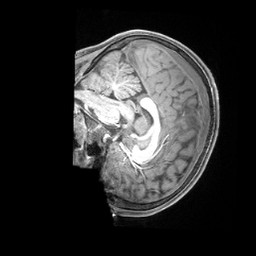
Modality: T1w
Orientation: sagittal
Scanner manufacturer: siemens
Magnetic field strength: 3 T
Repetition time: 2.4 s
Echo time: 0.00224 s